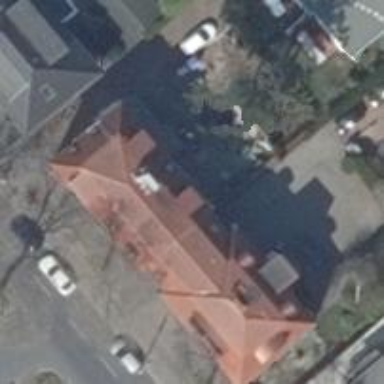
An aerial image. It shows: Restaurant.